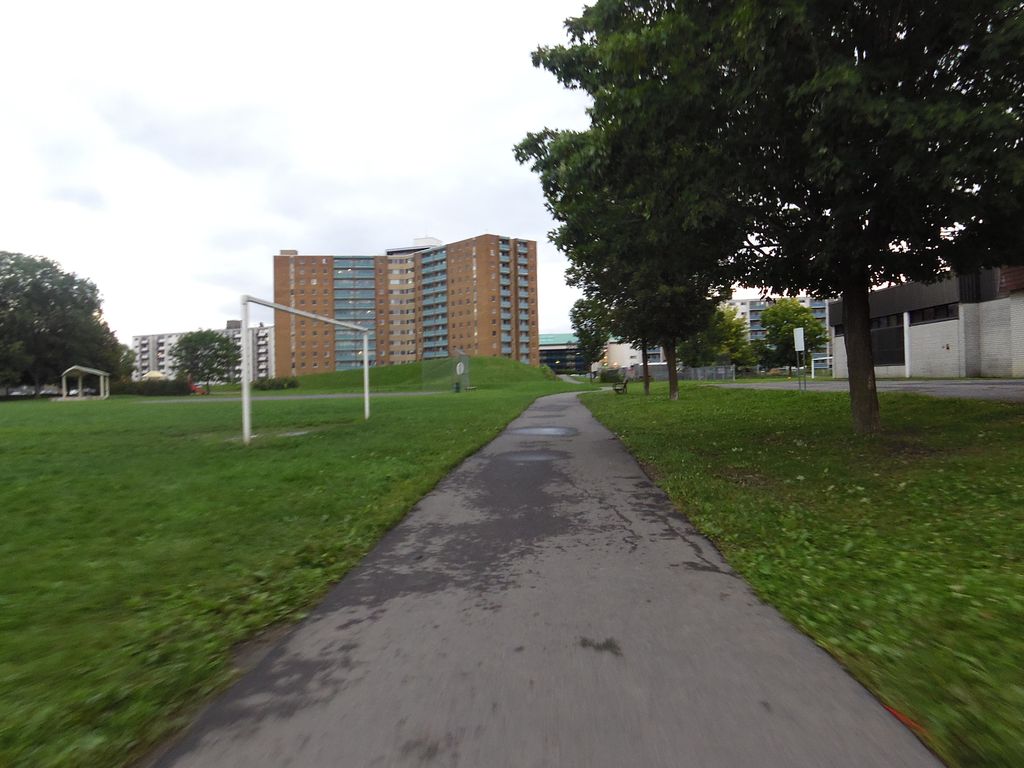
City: ottawa-gatineau